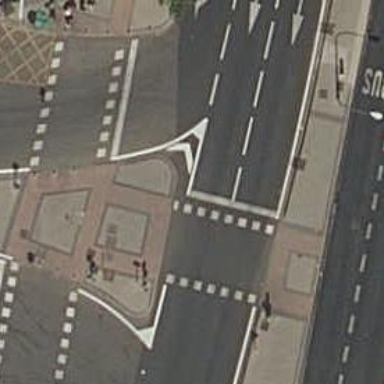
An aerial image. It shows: Road with traffic signals.